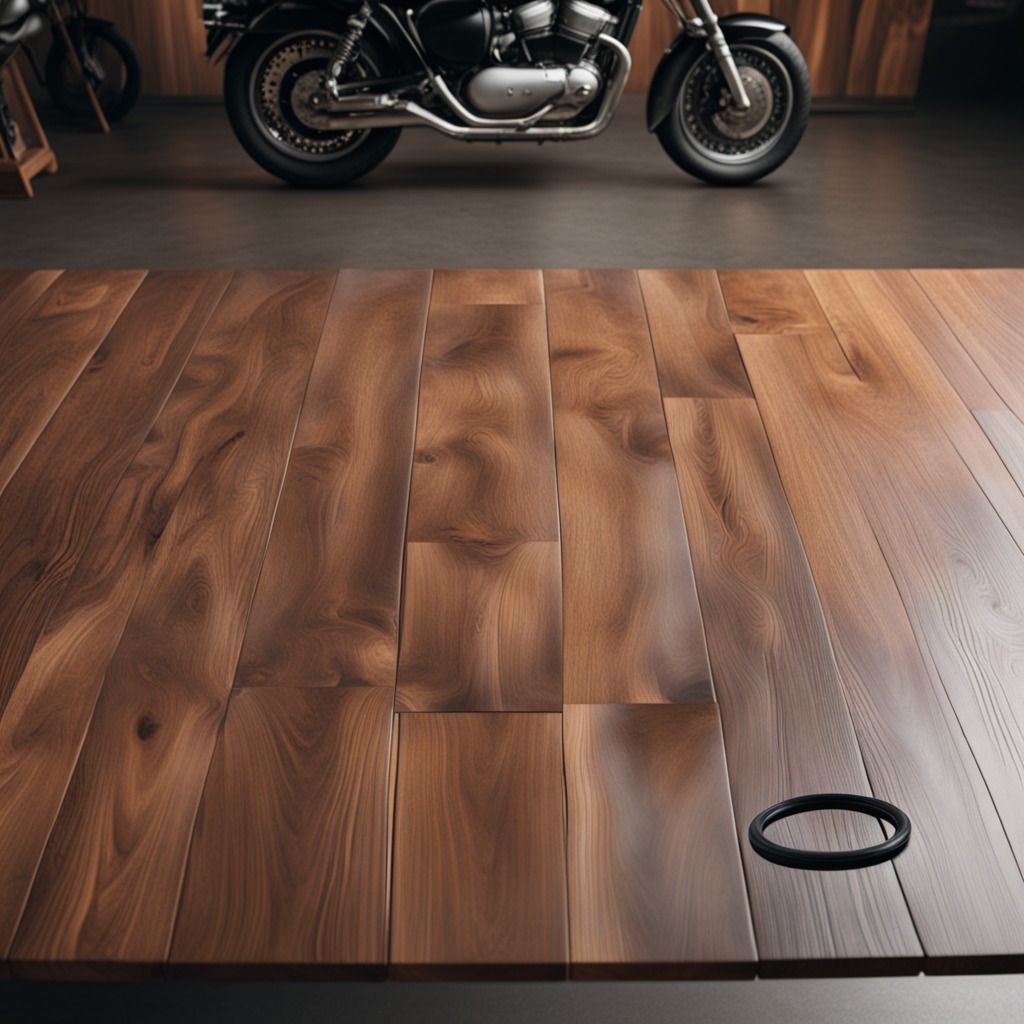
A rubber O-ring is lying on the wooden table in the garage.